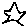
Label: star